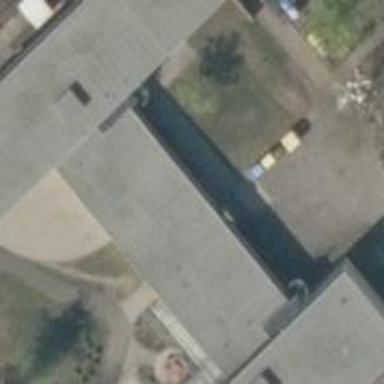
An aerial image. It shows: School.